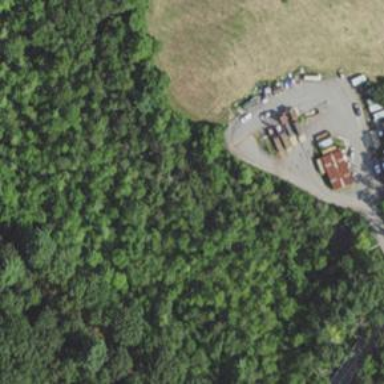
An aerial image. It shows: Recycling center for various types of waste.